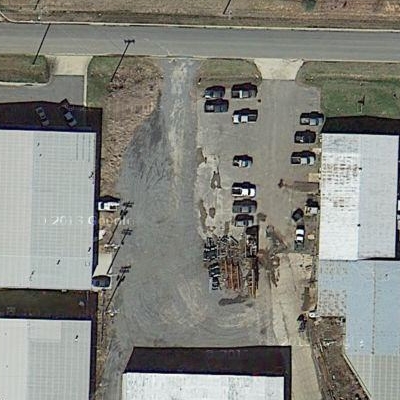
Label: cIndustry